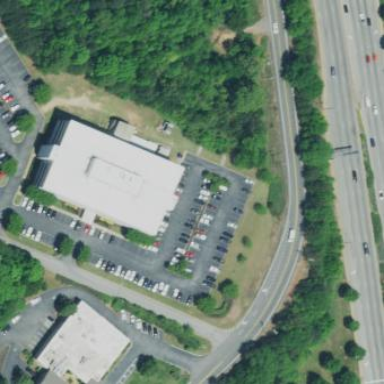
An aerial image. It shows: Office building.